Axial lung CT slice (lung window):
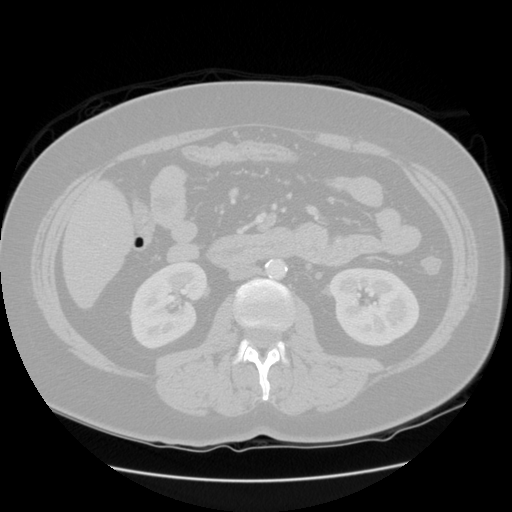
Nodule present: no